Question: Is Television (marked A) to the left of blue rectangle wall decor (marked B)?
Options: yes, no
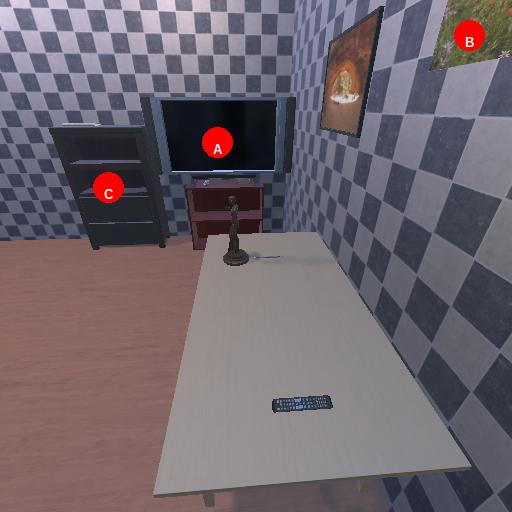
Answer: yes